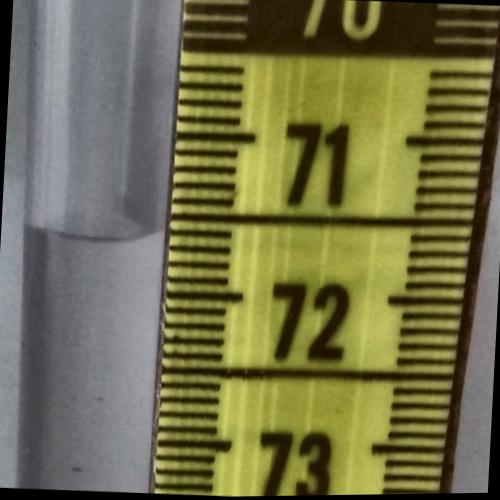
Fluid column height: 71.6 cm